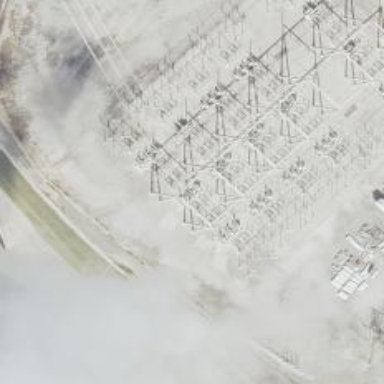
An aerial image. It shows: Switch for power supply.